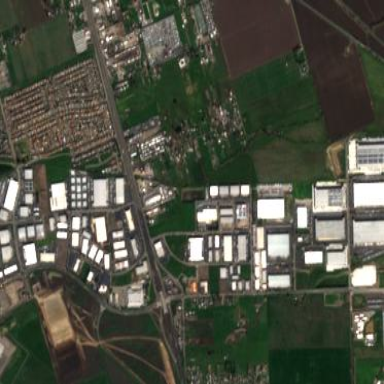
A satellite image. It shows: Industrial area.